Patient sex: M
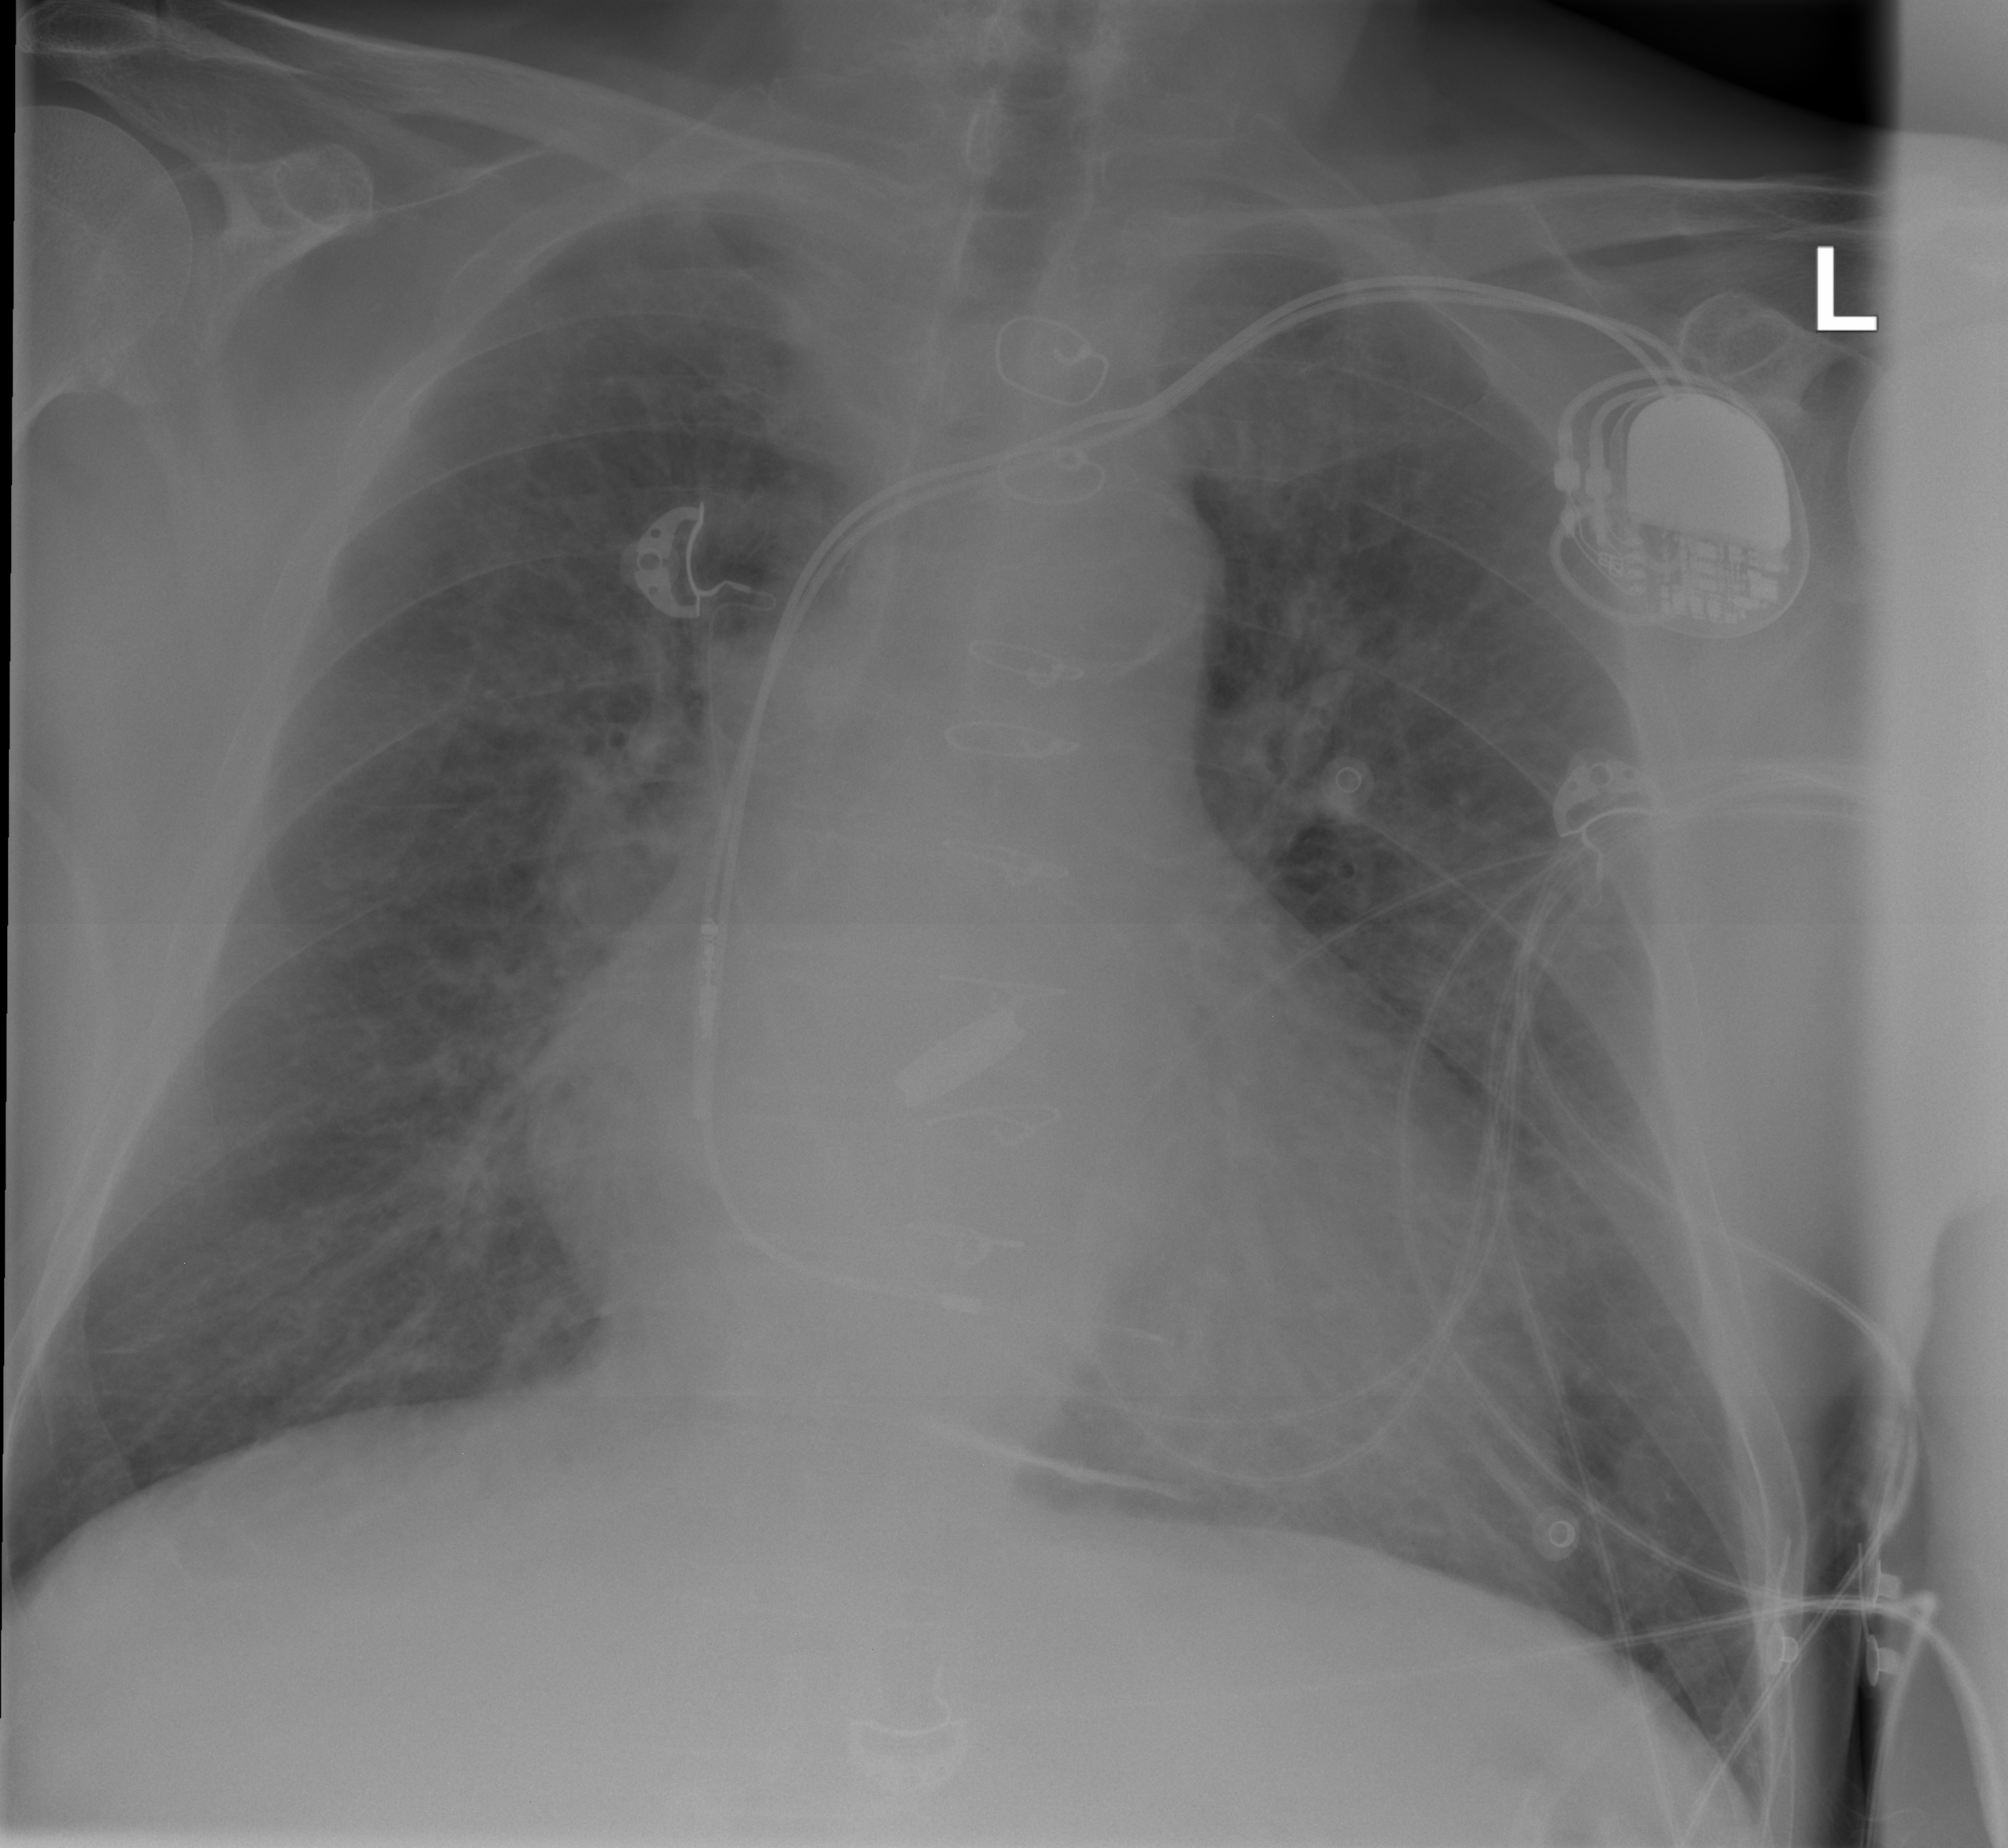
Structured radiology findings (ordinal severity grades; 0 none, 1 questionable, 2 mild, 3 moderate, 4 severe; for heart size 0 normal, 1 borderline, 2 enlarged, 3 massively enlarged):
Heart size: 2
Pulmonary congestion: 2
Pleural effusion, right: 0
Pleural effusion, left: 0
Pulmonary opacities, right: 0
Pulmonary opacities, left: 0
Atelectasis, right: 0
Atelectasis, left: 0